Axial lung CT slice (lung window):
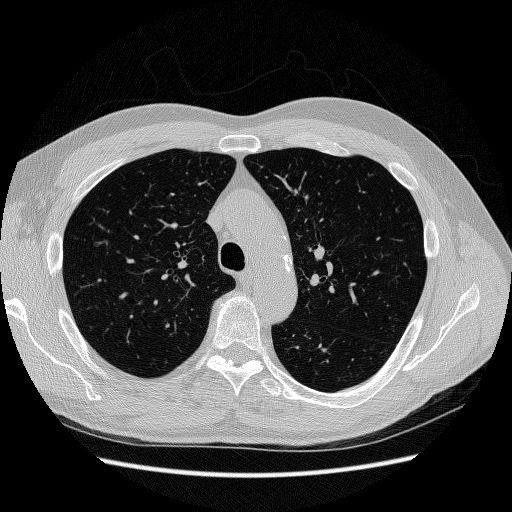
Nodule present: no